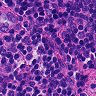
Metastatic tissue present: no